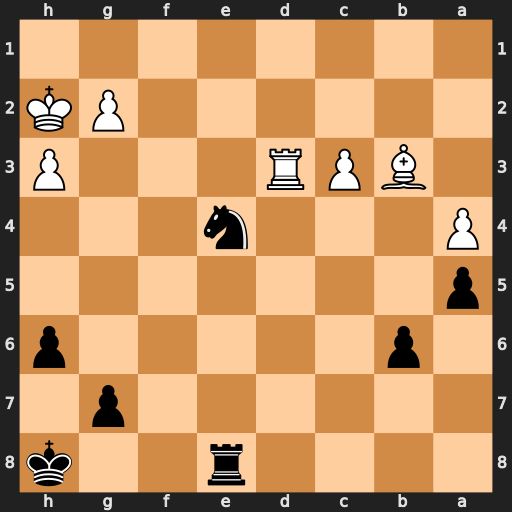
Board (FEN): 4r2k/6p1/1p5p/p7/P3n3/1BPR3P/6PK/8
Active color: b
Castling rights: -
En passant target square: -
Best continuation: Nc5 Rd6 Nxb3